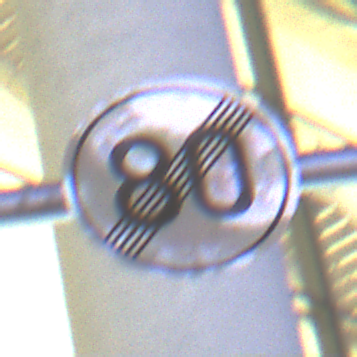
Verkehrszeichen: EndeGeschwindigkeit80
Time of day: Night
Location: Outdoor (Urban)
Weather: PartlyCloudy
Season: NotSpecified
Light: Artificial